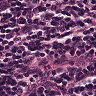
Metastatic tissue present: no